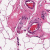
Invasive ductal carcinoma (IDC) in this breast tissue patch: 0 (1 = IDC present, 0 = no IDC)